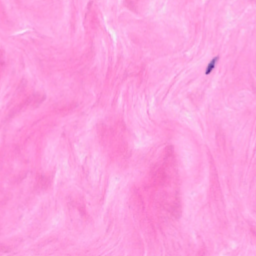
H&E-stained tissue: Breast